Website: lowes
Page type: billing-address
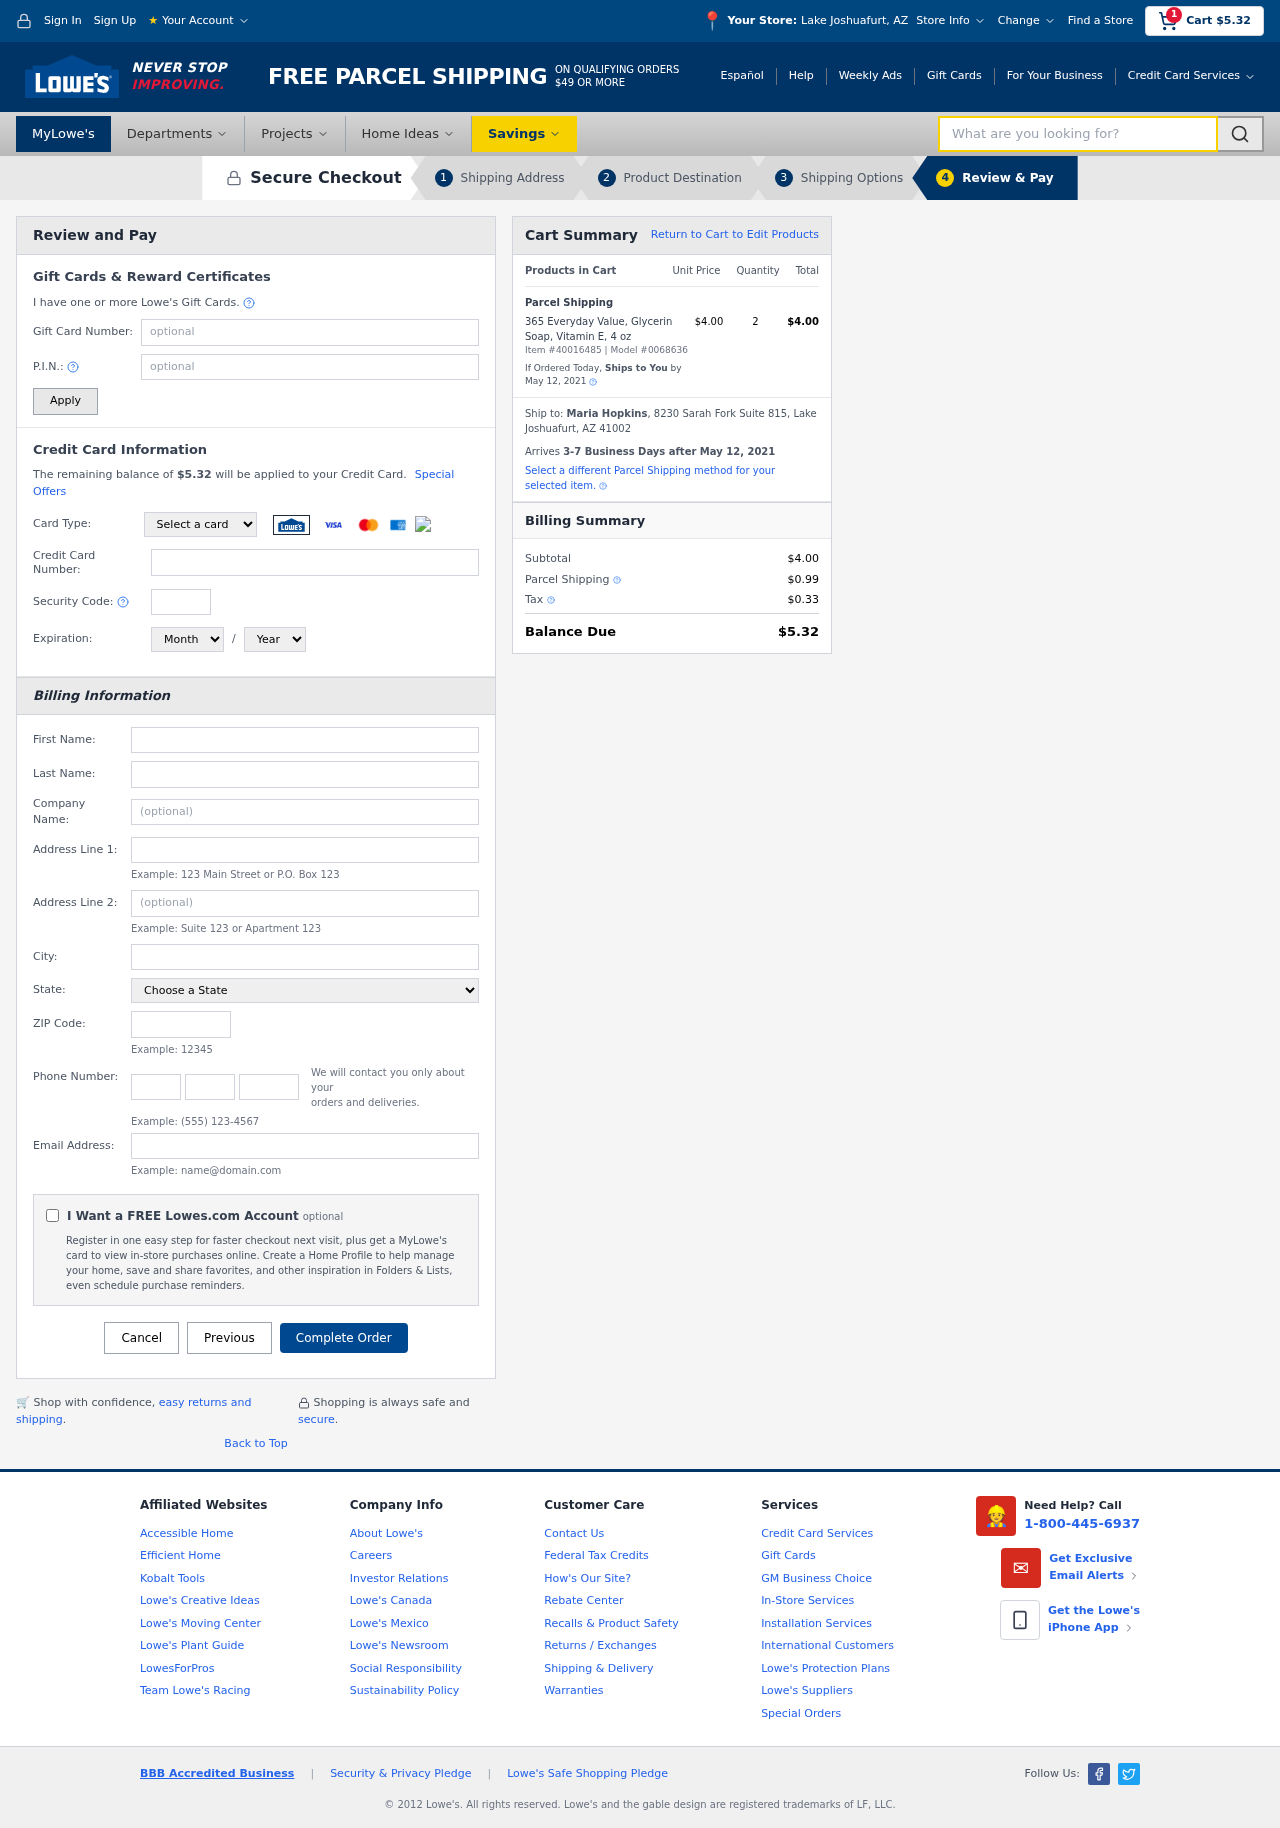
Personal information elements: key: PII_CARD_CVV
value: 907
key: PII_CARD_EXPIRY_MONTH
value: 08
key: PII_CARD_EXPIRY_YEAR
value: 30
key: PII_CARD_NUMBER
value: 4416 5646 4245 8579
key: PII_CARD_TYPE
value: Visa
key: PII_CITY
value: Lake Joshuafurt
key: PII_CITY_STATE
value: Lake Joshuafurt, AZ
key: PII_EMAIL
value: maria_hopkins@hotmail.com
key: PII_FIRSTNAME
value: Maria
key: PII_FULLNAME
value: Maria Hopkins
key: PII_LASTNAME
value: Hopkins
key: PII_PHONE_AREA
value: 358
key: PII_PHONE_PREFIX
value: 463
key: PII_PHONE_SUFFIX
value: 9952
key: PII_POSTCODE
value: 41002
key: PII_STATE
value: Arizona
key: PII_STREET
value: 8230 Sarah Fork Suite 815
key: PII_STREET2
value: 54805 Jimenez Courts Suite 242
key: PII_CITY_STATE_ZIP
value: Lake Joshuafurt, AZ 41002
Product elements: key: PRODUCT1_NAME
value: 365 Everyday Value, Glycerin Soap, Vitamin E, 4 oz
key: PRODUCT1_PRICE
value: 4
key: PRODUCT1_QUANTITY
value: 2
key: PRODUCT_ITEM_NUMBER
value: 40016485
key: PRODUCT_MODEL_NUMBER
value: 0068636
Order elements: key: ORDER_SUBTOTAL
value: $5.32
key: ORDER_TOTAL
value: $5.32
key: ORDER_SHIPPING_DATE
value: May 12, 2021
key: ORDER_SUBTOTAL
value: $4.00
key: ORDER_DELIVERY_DATE
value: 3-7 Business Days after May 12, 2021
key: ORDER_SHIPPING_DATE2
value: May 12, 2021
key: ORDER_SUBTOTAL2
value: $4.00
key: ORDER_SHIPPING_COST
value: $0.99
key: ORDER_TAX
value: $0.33
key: ORDER_TOTAL2
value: $5.32
Search elements: key: HEADER_SEARCH
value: What are you looking for?